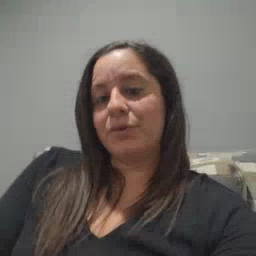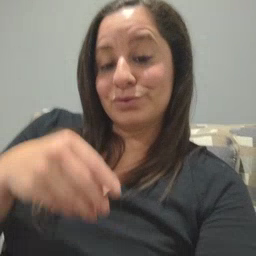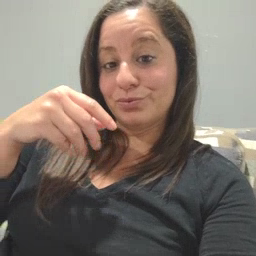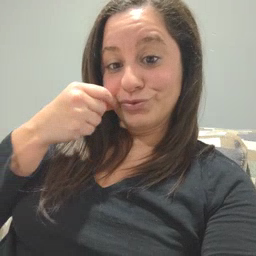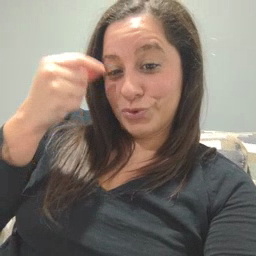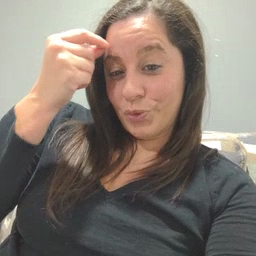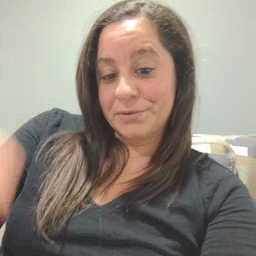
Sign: store